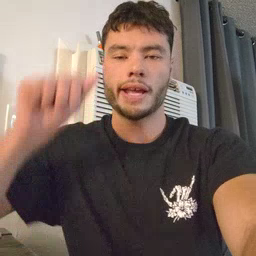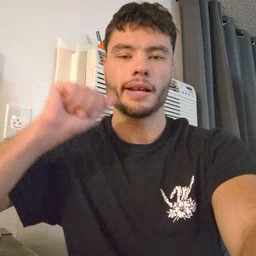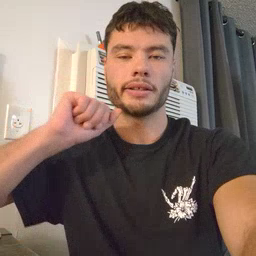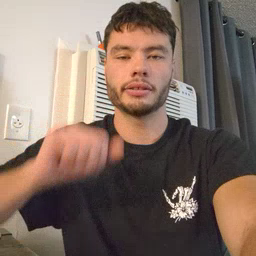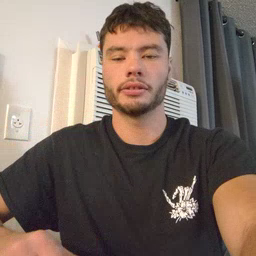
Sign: aunt